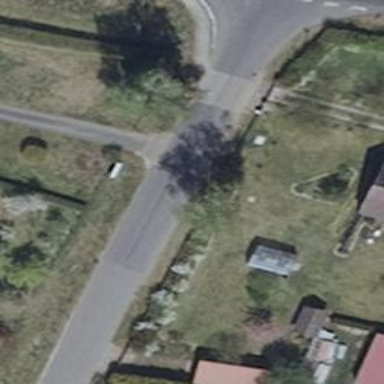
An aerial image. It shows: Driveway leading to service road.